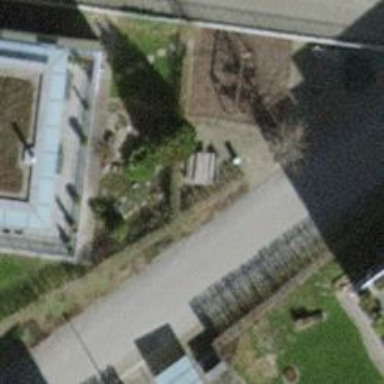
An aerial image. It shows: Picnic table located in leisure land area.